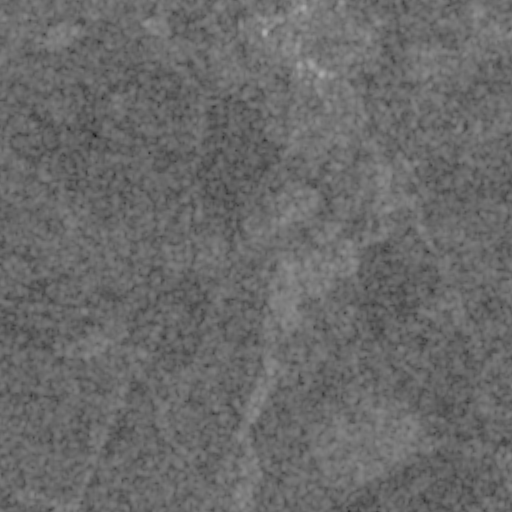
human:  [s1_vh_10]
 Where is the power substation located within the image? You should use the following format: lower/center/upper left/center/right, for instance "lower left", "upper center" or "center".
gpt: The power substation is located in the upper right of the image.
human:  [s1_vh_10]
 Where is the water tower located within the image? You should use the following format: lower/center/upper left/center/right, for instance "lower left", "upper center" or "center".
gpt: The water tower is located in the upper right of the image.
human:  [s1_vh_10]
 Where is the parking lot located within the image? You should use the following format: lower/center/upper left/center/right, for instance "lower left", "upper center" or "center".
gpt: There is no parking lot in the image.

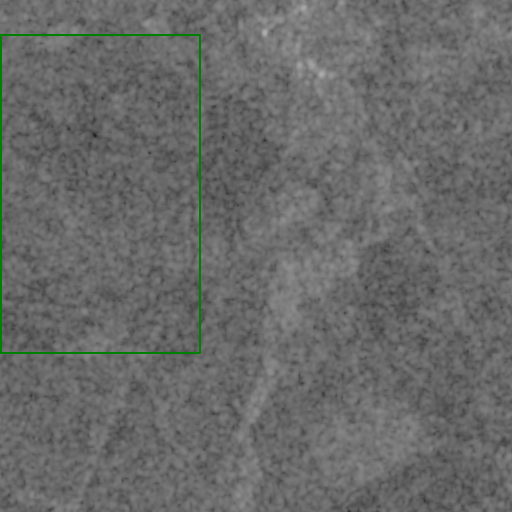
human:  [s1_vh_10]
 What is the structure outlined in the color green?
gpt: The structure outlined in green is a crop field.
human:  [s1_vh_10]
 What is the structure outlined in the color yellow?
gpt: There is no yellow outline.